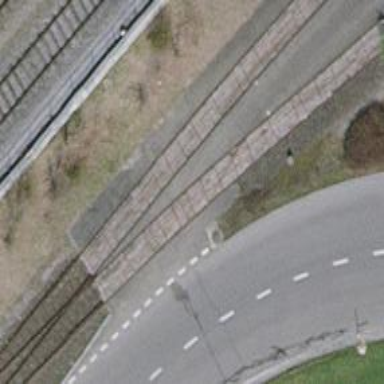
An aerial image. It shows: Single-track railway spur.